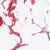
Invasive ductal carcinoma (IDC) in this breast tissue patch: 0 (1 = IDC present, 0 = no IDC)